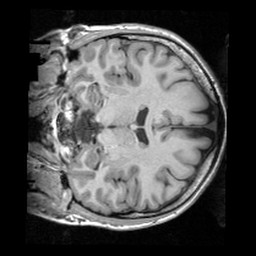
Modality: T1w
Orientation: coronal
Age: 38
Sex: male
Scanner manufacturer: siemens
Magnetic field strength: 3 T
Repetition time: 1.62 s
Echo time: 0.003 s